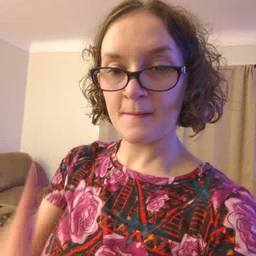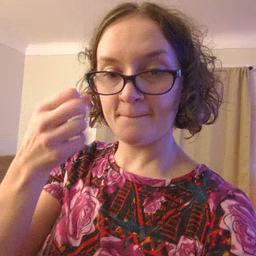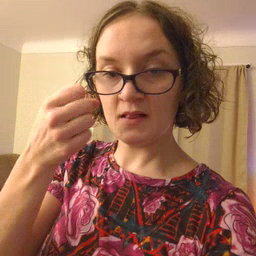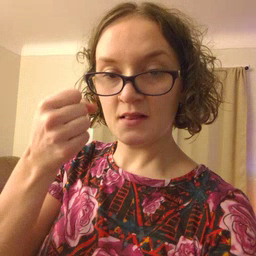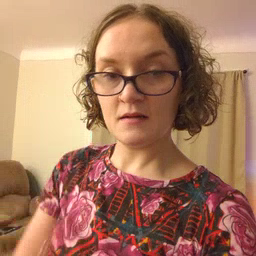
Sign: milk